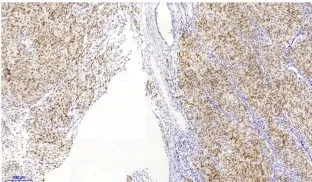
CT scan and lung biopsies of the reported patient. (D) Immunohistochemical staining for thyroid transcription factor-1 (TTF-1).
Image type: pathology (immunostaining)